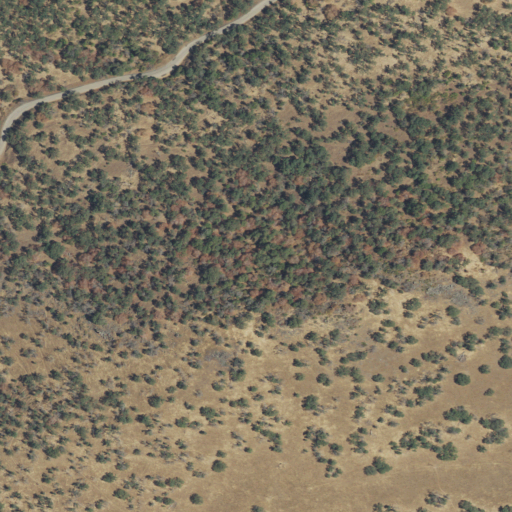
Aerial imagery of mountain in California named Ruth Hill containing evergreen forest, grassland, shrub, open development, and low intensity development